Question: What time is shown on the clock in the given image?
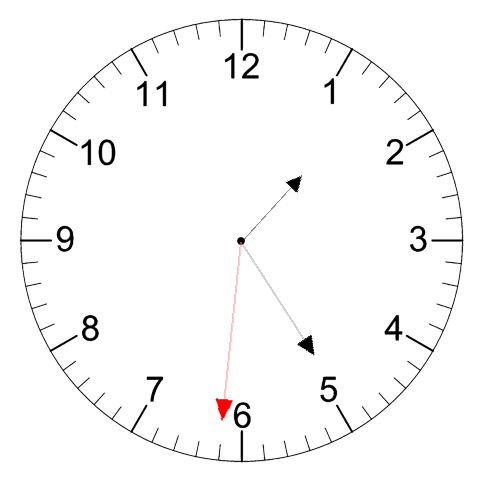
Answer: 01:24:31